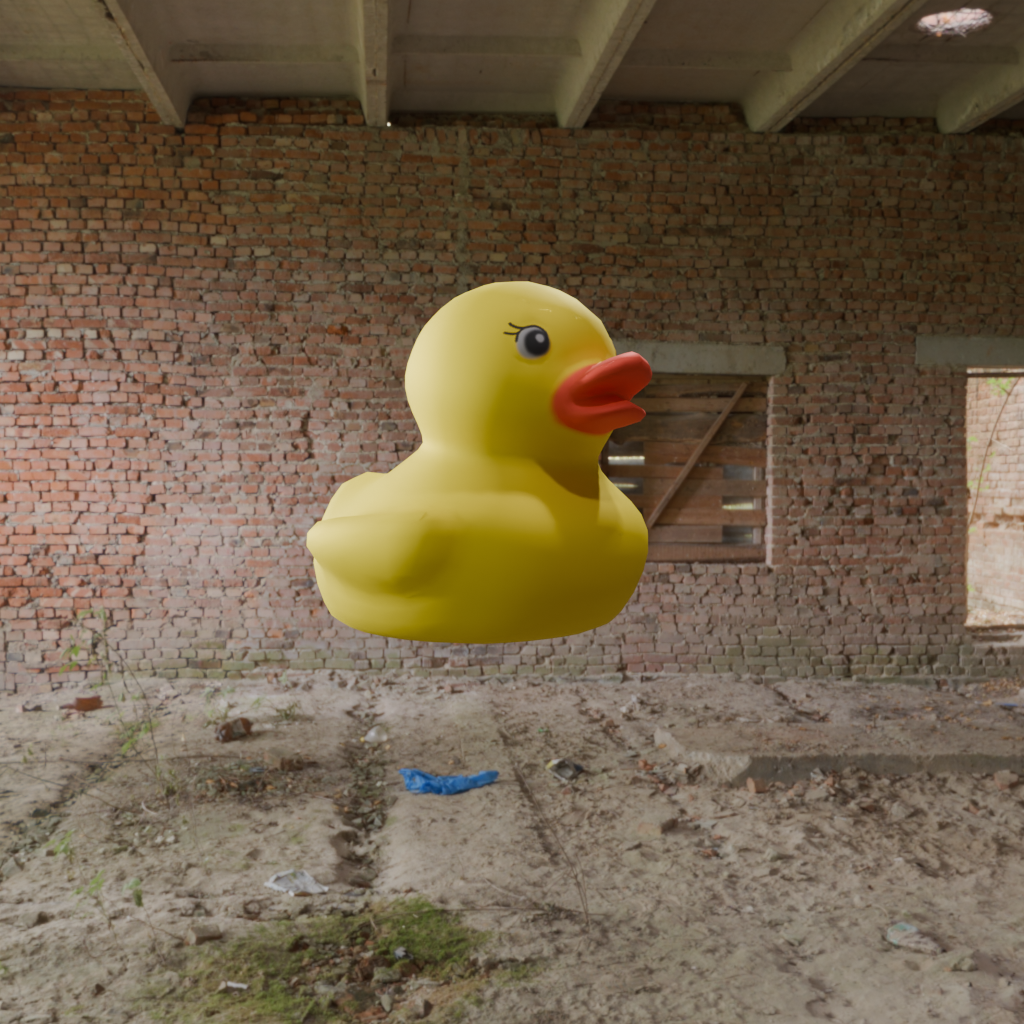
an image of a yellow rubber duck seen from <front_right> in an interior of an abandoned industrial building.